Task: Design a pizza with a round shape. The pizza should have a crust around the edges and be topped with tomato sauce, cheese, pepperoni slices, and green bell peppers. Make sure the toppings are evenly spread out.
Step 99:
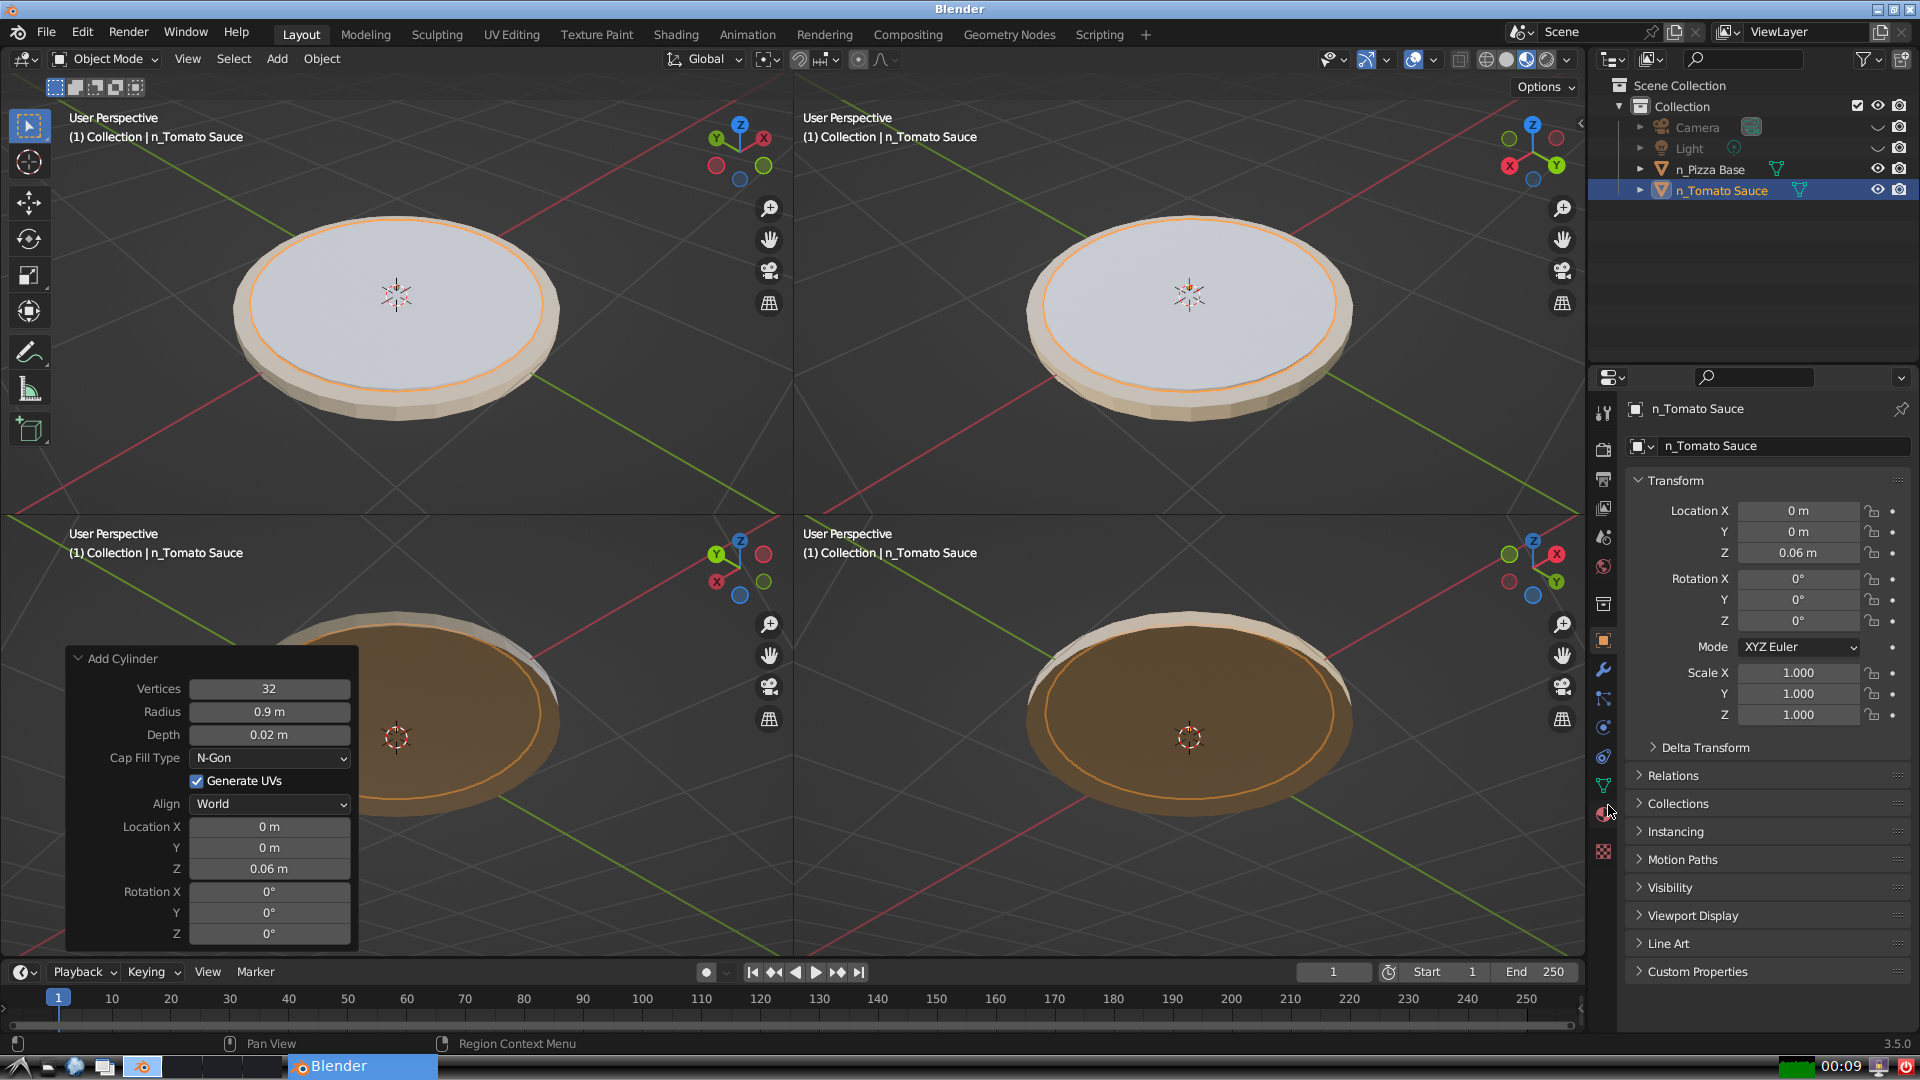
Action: click: no